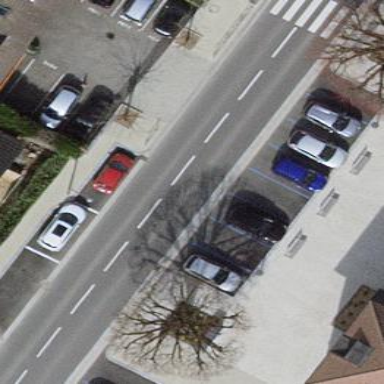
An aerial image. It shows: Street-side parking area with asphalt surface.